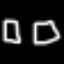
Label: square